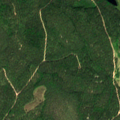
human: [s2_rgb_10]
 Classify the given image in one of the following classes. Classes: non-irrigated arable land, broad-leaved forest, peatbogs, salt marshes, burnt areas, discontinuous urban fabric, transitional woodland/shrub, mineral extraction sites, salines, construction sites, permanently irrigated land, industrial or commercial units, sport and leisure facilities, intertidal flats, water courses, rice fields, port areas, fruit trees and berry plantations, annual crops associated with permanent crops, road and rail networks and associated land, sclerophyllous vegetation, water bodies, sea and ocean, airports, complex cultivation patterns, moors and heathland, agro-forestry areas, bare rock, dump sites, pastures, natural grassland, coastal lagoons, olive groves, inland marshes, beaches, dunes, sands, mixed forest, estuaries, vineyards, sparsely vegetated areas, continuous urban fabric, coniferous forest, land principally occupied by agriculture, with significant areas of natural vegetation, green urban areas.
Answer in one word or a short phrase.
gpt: coniferous forest, transitional woodland/shrub